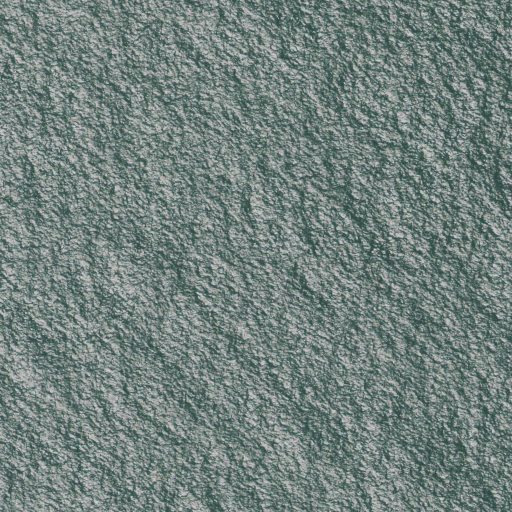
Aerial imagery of bar in California named Four Fathom Bank containing only open water